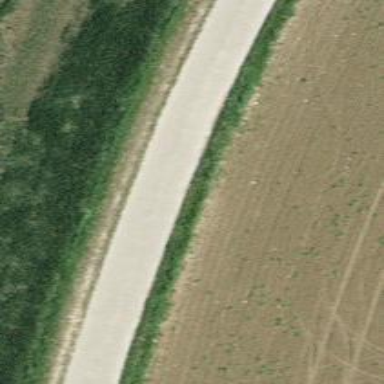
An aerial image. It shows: Unclassified road.